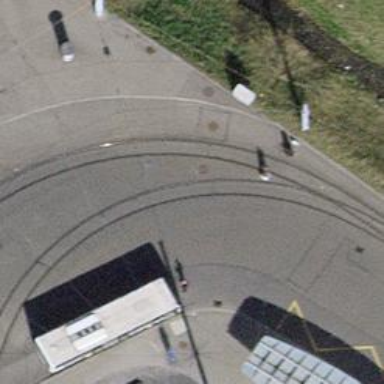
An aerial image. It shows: Unmarked tram railway crossing.